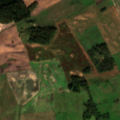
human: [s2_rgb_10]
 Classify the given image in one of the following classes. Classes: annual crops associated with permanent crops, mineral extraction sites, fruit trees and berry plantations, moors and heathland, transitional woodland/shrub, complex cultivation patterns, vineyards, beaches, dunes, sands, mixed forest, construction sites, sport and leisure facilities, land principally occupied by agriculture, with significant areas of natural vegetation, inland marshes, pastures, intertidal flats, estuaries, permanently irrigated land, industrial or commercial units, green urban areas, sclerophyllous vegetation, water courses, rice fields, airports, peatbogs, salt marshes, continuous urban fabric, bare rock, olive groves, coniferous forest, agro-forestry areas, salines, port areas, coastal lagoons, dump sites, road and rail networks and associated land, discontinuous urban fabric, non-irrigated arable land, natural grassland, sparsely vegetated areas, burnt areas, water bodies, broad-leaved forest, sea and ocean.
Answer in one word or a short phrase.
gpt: non-irrigated arable land, pastures, coniferous forest